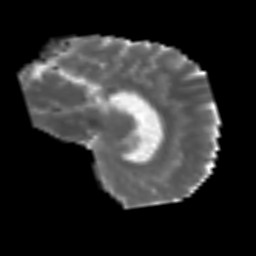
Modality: MD
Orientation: sagittal
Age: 31
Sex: female
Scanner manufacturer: siemens
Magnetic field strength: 3 T
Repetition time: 3.2 s
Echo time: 0.081 s